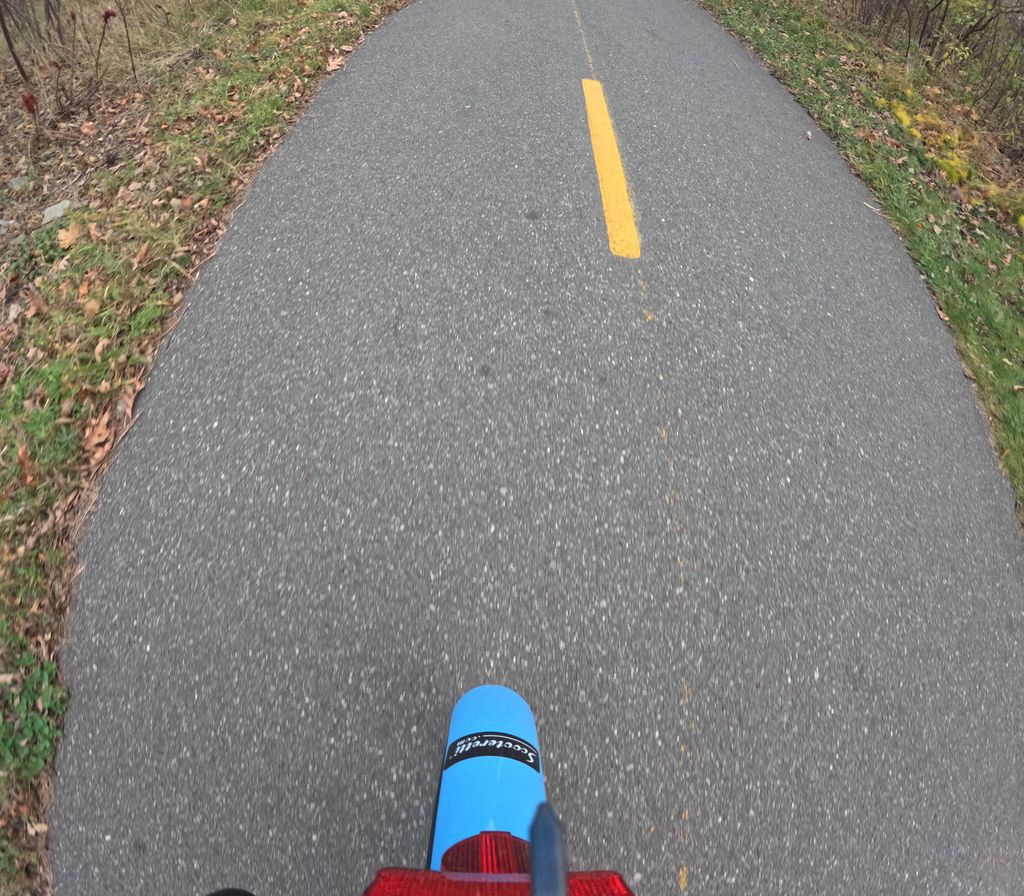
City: ottawa-gatineau